Field crop: maize
Growth stage: 2
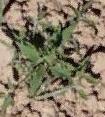
Species: atriplex